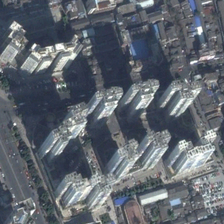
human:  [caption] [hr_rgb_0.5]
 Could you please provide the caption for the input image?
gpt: many buildings are in a commercial area .

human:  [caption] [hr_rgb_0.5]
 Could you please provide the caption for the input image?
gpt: many buildings are in a commercial area .

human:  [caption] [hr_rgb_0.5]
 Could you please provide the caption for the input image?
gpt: many buildings are in a commercial area .

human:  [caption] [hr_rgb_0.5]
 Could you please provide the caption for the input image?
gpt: many buildings are in a commercial area .

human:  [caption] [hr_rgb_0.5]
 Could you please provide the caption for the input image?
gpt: many buildings are in a commercial area .